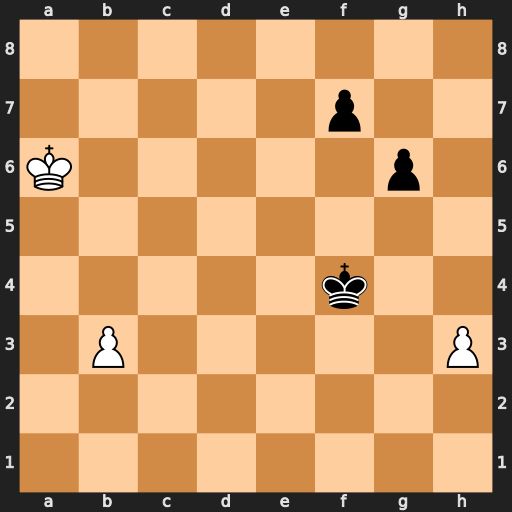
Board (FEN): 8/5p2/K5p1/8/5k2/1P5P/8/8
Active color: w
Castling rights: -
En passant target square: -
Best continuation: b4 f5 b5